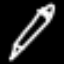
Label: pencil